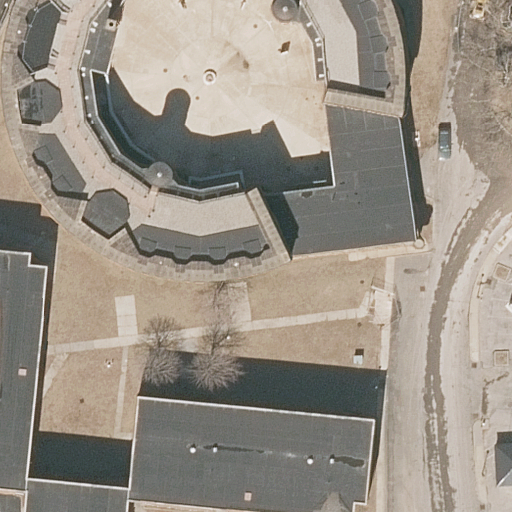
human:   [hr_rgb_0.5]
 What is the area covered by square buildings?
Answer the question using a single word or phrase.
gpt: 0m2

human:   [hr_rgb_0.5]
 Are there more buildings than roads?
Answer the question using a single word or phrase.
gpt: yes

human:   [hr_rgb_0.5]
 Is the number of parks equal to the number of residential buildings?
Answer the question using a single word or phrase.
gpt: no

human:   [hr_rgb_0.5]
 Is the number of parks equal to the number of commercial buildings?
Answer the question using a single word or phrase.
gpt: no

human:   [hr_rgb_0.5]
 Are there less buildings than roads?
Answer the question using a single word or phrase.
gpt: no

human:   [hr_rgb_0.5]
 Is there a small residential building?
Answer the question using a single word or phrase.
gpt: yes

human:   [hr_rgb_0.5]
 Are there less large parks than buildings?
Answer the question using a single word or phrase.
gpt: yes

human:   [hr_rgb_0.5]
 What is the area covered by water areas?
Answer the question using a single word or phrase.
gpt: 0m2

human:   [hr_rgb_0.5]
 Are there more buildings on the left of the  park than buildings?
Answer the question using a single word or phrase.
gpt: no

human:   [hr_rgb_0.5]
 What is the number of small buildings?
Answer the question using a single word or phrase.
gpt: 1

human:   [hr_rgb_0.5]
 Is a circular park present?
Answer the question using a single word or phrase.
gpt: no

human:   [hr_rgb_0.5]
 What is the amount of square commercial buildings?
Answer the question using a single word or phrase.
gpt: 0

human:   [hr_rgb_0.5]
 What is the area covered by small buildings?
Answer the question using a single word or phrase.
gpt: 41m2

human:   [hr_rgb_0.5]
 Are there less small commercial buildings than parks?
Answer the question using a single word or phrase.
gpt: yes

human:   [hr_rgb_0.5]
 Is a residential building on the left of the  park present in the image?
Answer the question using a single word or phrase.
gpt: no

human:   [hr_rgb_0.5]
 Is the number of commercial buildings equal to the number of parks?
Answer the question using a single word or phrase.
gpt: no

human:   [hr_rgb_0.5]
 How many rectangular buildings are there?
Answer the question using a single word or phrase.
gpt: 2

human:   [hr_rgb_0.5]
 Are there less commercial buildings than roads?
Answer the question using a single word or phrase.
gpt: yes

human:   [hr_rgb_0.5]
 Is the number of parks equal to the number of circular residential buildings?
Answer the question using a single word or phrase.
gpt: no

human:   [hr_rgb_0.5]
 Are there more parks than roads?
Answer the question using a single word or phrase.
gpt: no

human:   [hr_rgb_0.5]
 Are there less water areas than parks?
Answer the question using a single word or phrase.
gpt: yes

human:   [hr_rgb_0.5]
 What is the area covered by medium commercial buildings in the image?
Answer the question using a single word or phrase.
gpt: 0m2

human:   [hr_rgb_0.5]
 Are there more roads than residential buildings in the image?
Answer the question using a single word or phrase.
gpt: no

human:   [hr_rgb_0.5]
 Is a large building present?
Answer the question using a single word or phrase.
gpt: yes

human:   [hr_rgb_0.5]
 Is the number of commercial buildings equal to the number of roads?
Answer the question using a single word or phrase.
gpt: no

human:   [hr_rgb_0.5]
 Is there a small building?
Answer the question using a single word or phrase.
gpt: yes

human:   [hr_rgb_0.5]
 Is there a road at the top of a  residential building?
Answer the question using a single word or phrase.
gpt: yes

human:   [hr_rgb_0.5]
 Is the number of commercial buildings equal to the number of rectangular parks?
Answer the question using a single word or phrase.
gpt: no

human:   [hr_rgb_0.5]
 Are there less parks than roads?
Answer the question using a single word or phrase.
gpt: yes

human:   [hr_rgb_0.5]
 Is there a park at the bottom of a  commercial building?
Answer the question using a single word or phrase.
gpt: no

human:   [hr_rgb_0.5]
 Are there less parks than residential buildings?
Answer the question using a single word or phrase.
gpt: yes

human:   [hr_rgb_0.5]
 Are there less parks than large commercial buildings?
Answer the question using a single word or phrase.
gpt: no

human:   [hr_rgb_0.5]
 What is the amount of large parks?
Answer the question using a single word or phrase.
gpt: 1

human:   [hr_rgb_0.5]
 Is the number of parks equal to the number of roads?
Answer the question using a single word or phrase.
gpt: no

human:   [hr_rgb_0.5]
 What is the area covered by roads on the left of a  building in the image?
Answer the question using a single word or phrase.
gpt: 0m2

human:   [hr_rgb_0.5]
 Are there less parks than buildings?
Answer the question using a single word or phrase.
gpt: yes